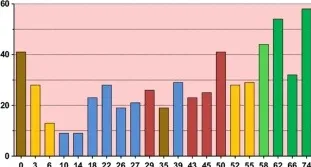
Multimodal therapy of glioblastoma has high impact on immune cells of the peripheral blood. Display the absolute cell counts of immune cells or immune cell subsets in the peripheral blood.
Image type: chart (chart)